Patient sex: M
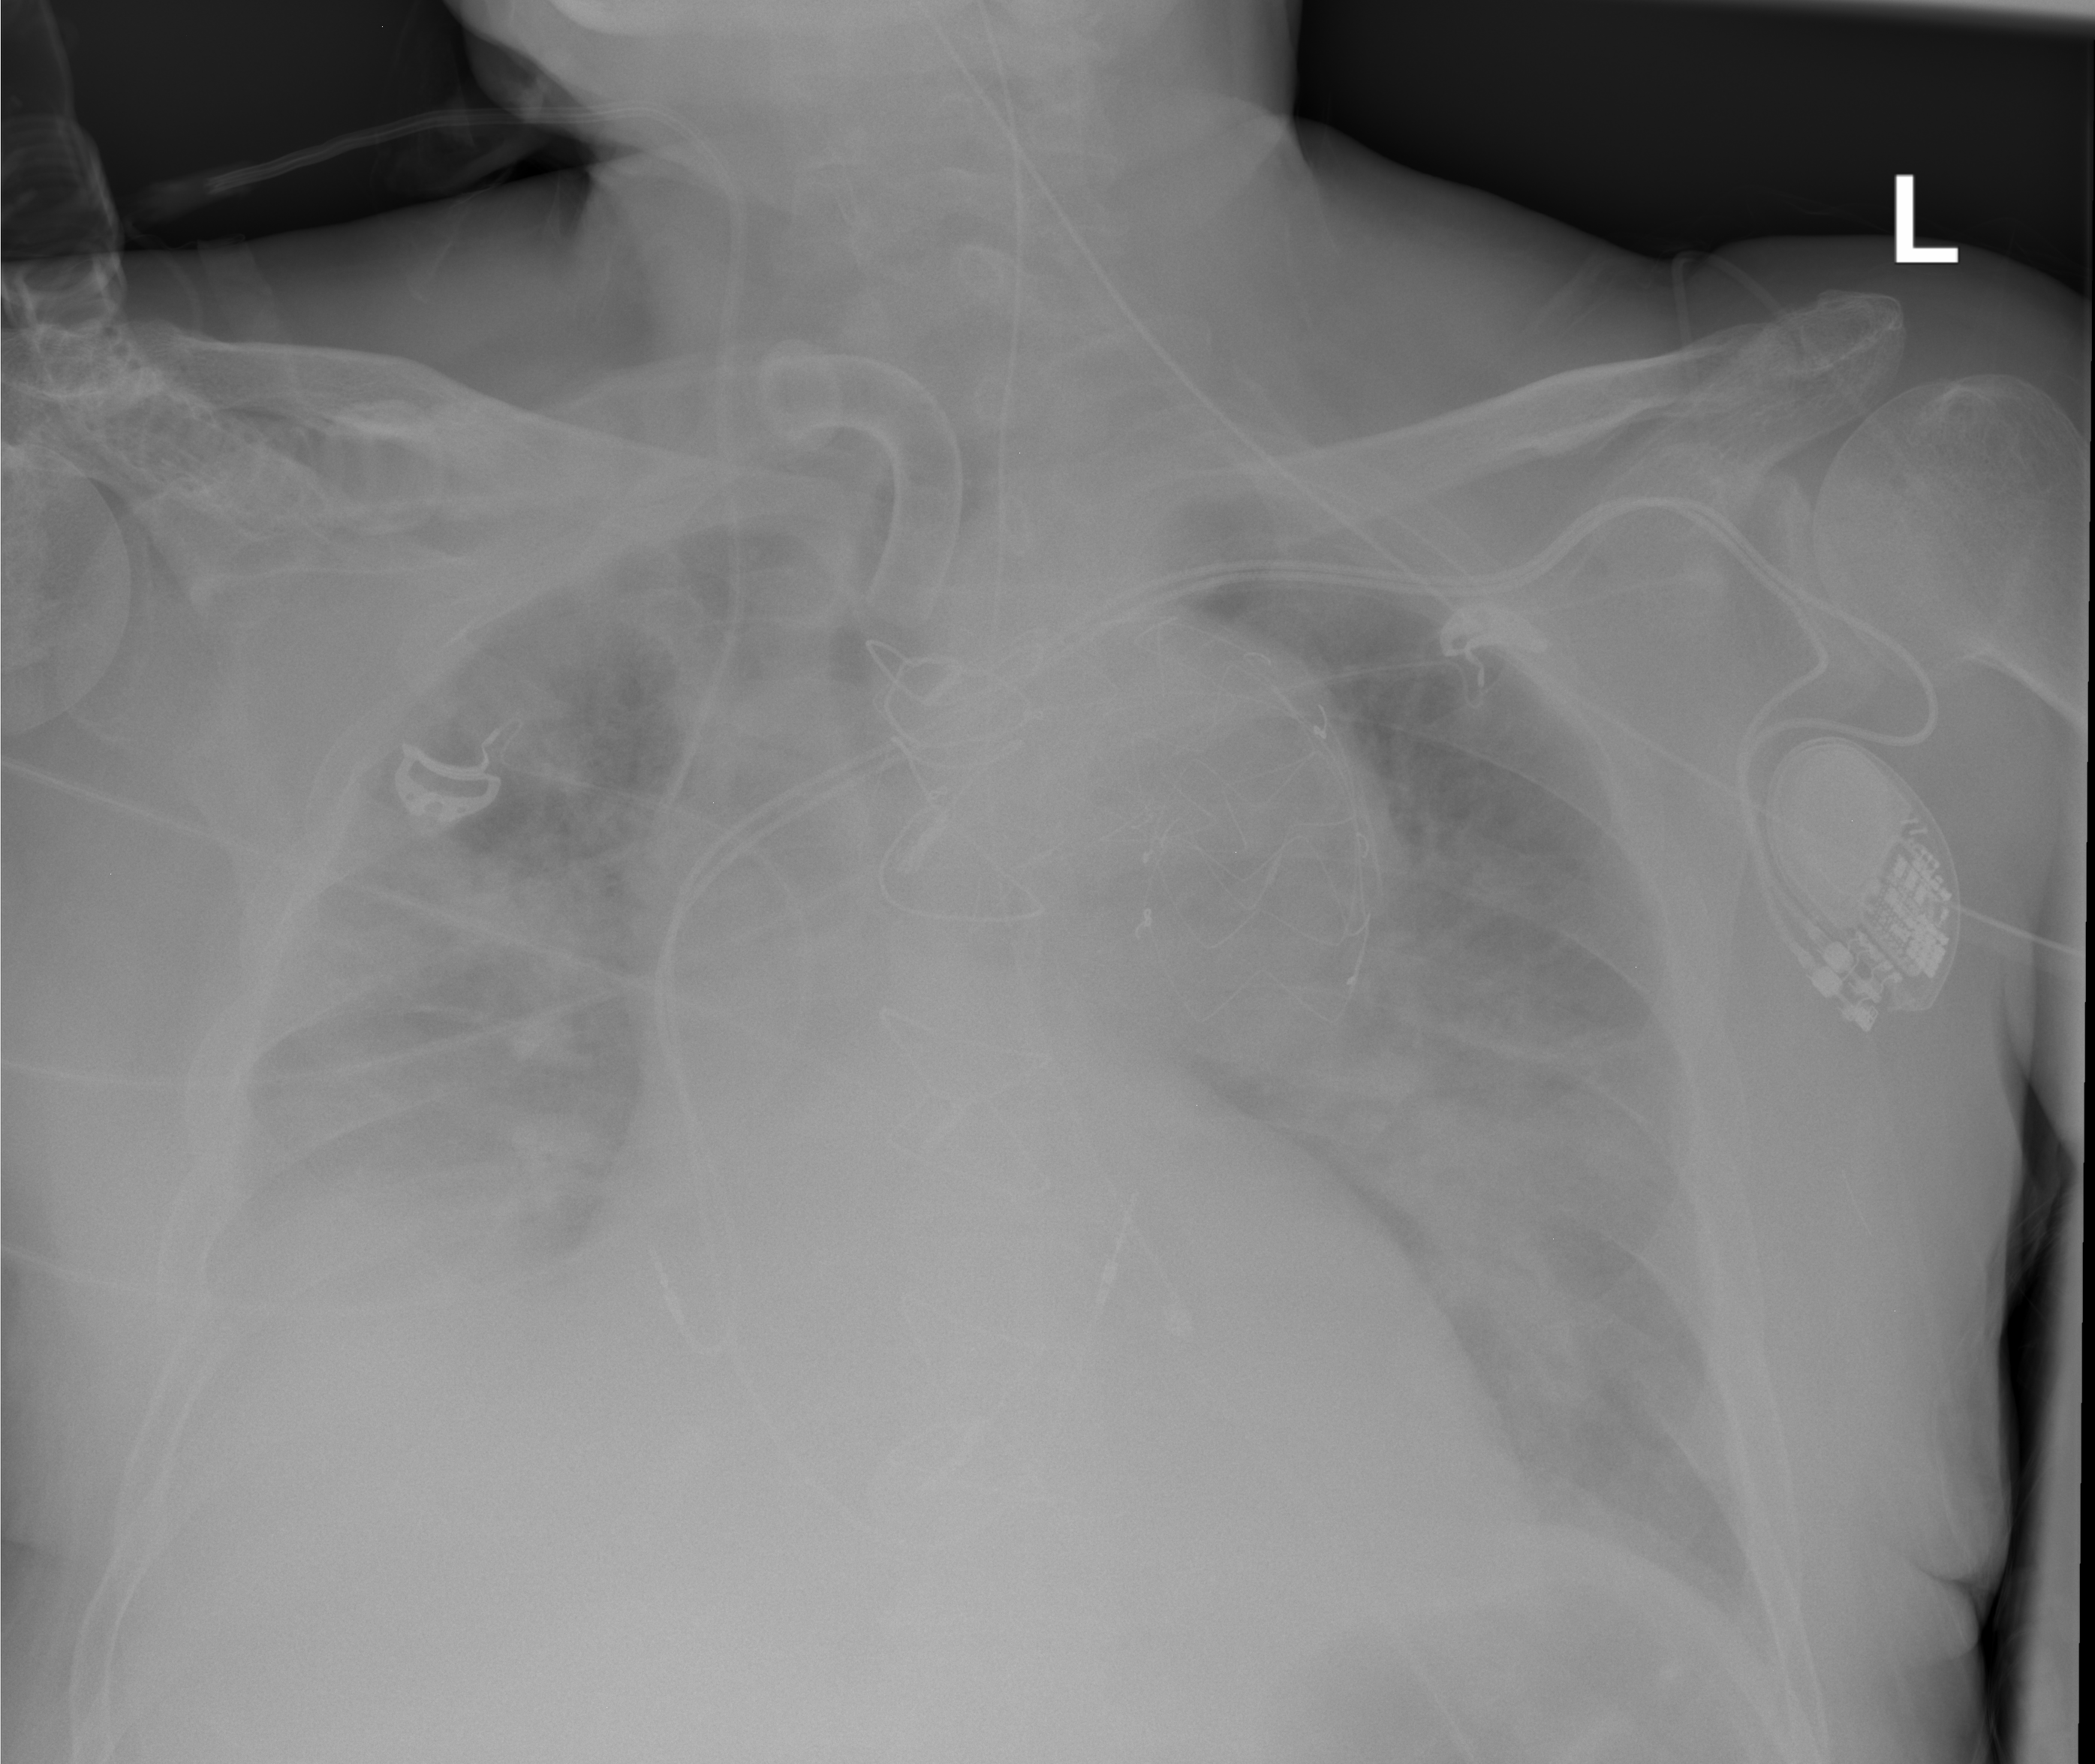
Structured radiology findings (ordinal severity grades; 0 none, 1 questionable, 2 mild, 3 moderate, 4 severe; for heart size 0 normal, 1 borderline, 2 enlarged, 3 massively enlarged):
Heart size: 1
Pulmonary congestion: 2
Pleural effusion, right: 3
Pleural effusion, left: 0
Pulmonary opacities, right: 3
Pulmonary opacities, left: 3
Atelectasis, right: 2
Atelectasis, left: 2